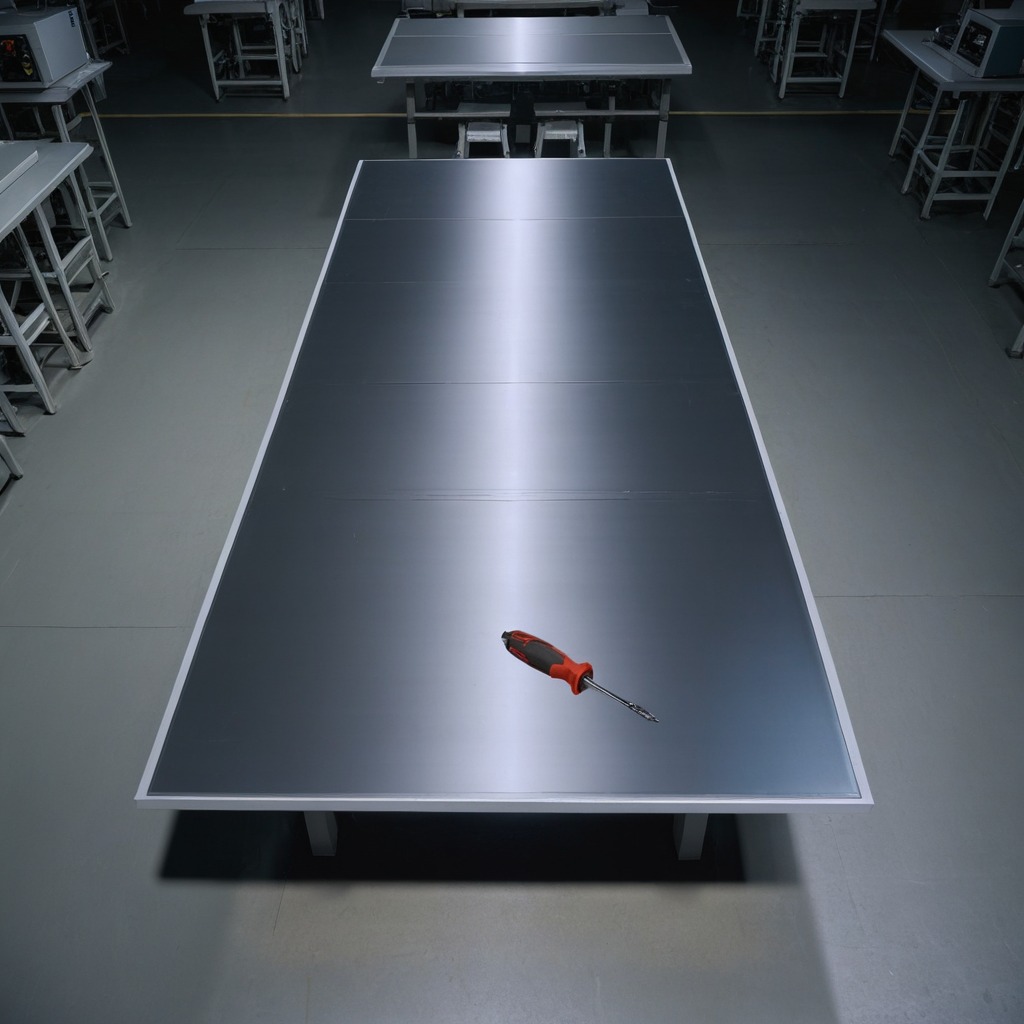
A screwdriver is lying on the tabletop in the basement in the evening.